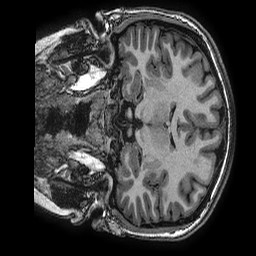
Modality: T1w
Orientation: coronal
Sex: female
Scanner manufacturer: ge
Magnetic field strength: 3 T
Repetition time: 0.0077 s
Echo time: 0.003436 s